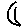
Label: moon